Question: I was wondering how all the tools know what branches/commits are merged until I found a "Merge" header in the commit.
My question is: why a 'git merge --squash' does not add that header, while 'git merge' does?
In other words: why do I see a merge edge when merging with 'git merge' while there is no edge with 'git merge --squash'?
Thank you.
With "merge-header" I mean the second line in 'git log' after merging:
'''
commit <PHONE>
Merge: <PHONE> <PHONE>
Author: Some Body <...>
Date: Fri ....
'''
... while a 'git merge --squash' will produce that line and my assumption is that git gui tools reads that header to be able to draw that 'merge edge' see the following image.

My question is again the same, see above.
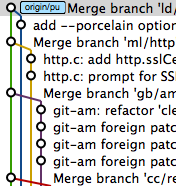
Answer: ### TL;DR: git merge --squash merges (verb), but does not make a merge (noun).
The "merge header" you mention is not in the commits in that form. Instead, it's just something that 'git log' prints when it comes across a . To really cement this idea, let's look at what merging --what "to merge" means as a --and what a merge . More properly, let's look at what a is, or what "merge" means as an <URL> modifying the word "commit". We'll be lazy, like good Git users, though, and shorten it from "merge commit" to "a merge", making it a noun.
## Merge as an noun
Let's look at the noun usage first, since that's simpler. In Git, a is simply a commit with at least two parent commits. It really is that simple. Every commit has some number of parents. A commit has zero parents (and most repositories have only one root commit, which is the first commit ever made, which obviously cannot have had a parent commit). Most ordinary commits have just one parent, and all the other commits have two or more parents and are therefore merge commits. Then we shorten the phrase "merge commit" to just "a merge", changing "merge" from an adjective (modifying "commit") to a noun (meaning "a merge commit").
If a is a commit with two parents, then 'git merge' must make merge commits, and should mean "to make a merge commit"--and it does, but . We will see --and more importantly, --soon.
---
Other VCSes may stop at two. Mercurial does, for instance: no hg commit ever has than two parents. Git, however, allows any commit to have any number of parents. A Git commit with three or more parents is called an , and normally these commits are made using 'git merge -s octopus' or equivalent, e.g., 'git merge topic1 topic2 topic3': running 'git merge' with extra commit specifiers implies '-s octopus'. These do nothing that cannot be done using a series of two-parent merges, so Git's octopus merges do not give it more power than Mercurial, but octopus merges are sometimes convenient, and good for showing off your Git Fu. :-)
---
## Merge as a verb
The verb form of is much more complicated--or at least, it is in Git. We can distinguish between two major forms of merging as well: there's the act of merging , and then there's the act of merging . (This brings in the question of "what is a branch". There's a lot more to this question than you might think, so see <URL> Many Git commands can do the verb kind of merging, including 'git cherry-pick' and 'git revert', both of which are essentially a form of 'git apply -3'. Of course 'git merge' is the most obvious way to do it, and when it does, you get the verb form of merging changes.
### Merging changes
Merging source changes is more properly called "three way merging". For more about this, see <URL> The details can get quite complex, but the of this merge process is simple enough: we want to changes made to some common base, i.e., given some starting point , we find changes and and combine them to make a single new change , then add that change to the base to get a new version.
In Git, the act of merging sources--of doing the three-way merge itself--uses Git's , also called the "staging area". Normally, the index has just one entry for each file that will go into the next commit. When you 'git add' a file, you tell Git to update the staged version of the file, replacing the one in the current index, or if the file was previously "untracked", adding the file the index so that it is now tracked and also staged for the next commit. During the merge process, however, the index has up to entries for each file: one from the merge base version, one entry for the file-version to be treated as change #1 (also called "ours"), and one for change #2 ("theirs"). If Git is able to combine the changes on its own, it replaces the three entries with one regular (staged-for-commit) entry. Otherwise it stops with a conflict, leaving the conflict marked in the work-tree version of the file. You must resolve the conflict yourself (presumably editing the file in the process), and use 'git add' to replace the three special conflicted-merge index versions with the one normal staged version.
Once all conflicts are resolved, Git will be able to make a new commit.
### Making a merge commit
The last thing a normal, merge-making 'git merge' does is to make the merge commit. Again, if there were no conflicts, Git can just do this on its own: 'git merge' merges the changes, 'git add's each merge-result to update the staged files, and runs 'git commit' for you. Or, if there were conflicts, you fix them, run 'git add', and run 'git commit'. In all cases, it's actually 'git commit', rather than 'git merge' itself, that makes the merge commit.
This last part is actually very easy, since the index / staging-area is all set up. Git just makes a commit as usual, except that instead of giving it the current ('HEAD') commit's ID as its one single parent, it gives it at least parent commit IDs: the first one is the 'HEAD' commit as usual, and the rest come from a file left behind by 'git merge' ('.git/MERGE').
---
The '-3' in 'git apply -3', which can be spelled out as '--3way', directs 'git apply' to use the 'index' string in 'git diff' output to construct a merge base if needed. When doing this with 'git cherry-pick' and 'git revert', to turn them into merges (instead of straightforward patches), Git winds up using the parent commit of the cherry-picked or reverted commit. It's worth noting here that Git does this only on a basis, treating the patch just as a simple patch has failed. Using the parent commit's file as a base version for a three-way merge will normally help only if that commit is an ancestor of the current (HEAD) commit. If it's not actually such an ancestor, combining the diff generated from "base" to HEAD with the patch being applied is probably not helpful. Still, Git will do it as a fallback.
As usual for Wikipedia, I spotted some minor inaccuracies in it just now--for instance, it's possible to have more than two DAG LCAs--but don't have time to work on it, and it's not a bad overview.
Often, it never bothers to make the conflicted entries in the first place. Git will, if possible, short-cut-away even the 'git diff' phase. Suppose for instance that the base commit has four files in it: 'u.txt' is unchanged from base in either commit, 'one.txt' is changed from base to 'HEAD' but not from base to the other commit, 'two.txt' is changed from base to the other commit but not from base to 'HEAD', and 'three.txt' is changed in both. Git will simply copy 'u.txt' straight through, take 'one.txt' from 'HEAD', take 'two.txt' from the other commit, and only bother to generate diffs, then try to merge them, for 'three.txt'. This goes pretty fast, but does mean that if you have your own special three-way-merge program for these files, it for 'u.txt', 'one.txt', and 'two.txt', only for 'three.txt'.
I am not sure off-hand whether Git makes the multiple index entries before attempting the merging of diffs, or after attempting and failing. It does, however, have to make all three entries before running custom merge drivers.
---
## Non-merge "merges"
The above sequence--check out some commit (usually a branch tip), run 'git merge' on another commit (usually some branch tip), find a suitable merge base, make two sets of diffs, combine the diffs, and commit the result--is how normal merges work, and how Git makes merge commits. We merge (as a verb) the changes, and make a merge (adjective) commit (or "make a merge", noun). But, as we noted earlier, 'git merge' doesn't always do this.
### Fast-forwards
Sometimes 'git merge' says it's "doing a fast-forward merge". This is a little bit of a misnomer, because "fast-forwarding" is more accurately considered a property of a , in Git. There are two other commands that use this property, 'git fetch' and 'git push', which distinguish between a normal (or "fast-forward") branch update and a "forced" update. A proper discussion of fast-forwarding requires getting into the details of the commit graph, so all I will say here is that it occurs when you move a branch label from commit (old) to commit (new), and commit has commit as an ancestor.
When 'git merge' detects that your merge argument is one of these cases--that 'HEAD' is an ancestor of this other commit--it will normally invoke this fast-forward operation instead. In this case, Git just uses the commit you told it to merge. There's no commit at all, just the re-use of some commit. Git does not make a merge commit, nor does it do any merging-as-a-verb. It just changes you over to the new commit, almost as if by 'git reset --hard': moving the current branch label and updating the work-tree.
You can suppress this fast-forward action with '--no-ff'. In this case, 'git merge' will make a new merge commit even if a fast-forward is possible. You get no merge-as-a-verb (there's no work to do) but you get a new merge , and Git updates your work-tree to match.
### Squash merge is not a merge
Note that we have covered two of three cases here:
- - 'git merge --no-ff'
The missing third case is verb-without-noun: how do we get the of a merge, combining changes, without the noun/adjective form of a merge ? This is where "squash merges" come in. Running 'git merge --squash <commit-specifier>' tells Git to do the merge action as usual, but to record the other branch / commit-ID, so that the final 'git commit' makes a normal, non-merge, single-parent commit.
That's really it--that's all it does! It just makes a normal, non-merge commit at the end. Oddly, it forces to make that commit, instead of making it on its own. (There is no fundamental reason that it has to do this, and I don't know why the Git authors chose to make it behave this way.) But these are all , not : they tell you to make various kinds of commits, but not which ones you make, or when, or--most important--.
---
You can tell 'git merge' that it should proceed if it can fast-forward: 'git merge --ff-only'. If the new commit is fast-forward-able, 'git merge' updates to it. Otherwise it simply fails. I made an alias, 'git mff', that does this, since normally I want to 'git fetch' and then see whether I need to merge, rebase, make a new branch entirely, or whatever. If I fast-forward, I don't need to do anything else, so if 'git mff' works, I'm done.
---
## What kind of merge to use, when, why
The question is hard, and like all philosophy questions, has no one right answer (but definitely a bunch of wrong ones :-) ). Consider this fact: Every time you use 'git merge' at all, you have done something different and gotten the same to go with your newest commit. There are three successful outcomes for a 'git merge' (that is, a merge where you do not 'git merge --abort' to end it, but rather conclude it successfully):
- - -
The only difference between these three (aside from the obvious "no new commit at all" for the first one) is the they leave behind in the commit . A fast-forward obviously leaves record: the graph is unchanged from before, because you added nothing. If that's what you want, that's what you should use. In a repository where you are following someone else's work and never doing anything of your own, this is probably what you want. It is also what you will get by default, and Git will "just work" for you.
If you do a regular merge, that leaves a record of the merge. All the existing commits remain exactly as they are, and Git adds one new commit, with two parents. Anyone coming along later will see just who did what, when, how, etc. If this is what you want, this is what you should do. Of course, some tools (like 'git log') will show who did what, when, etc., which--by showing a complete picture of all of history--may obscure the Big Picture view with all the little details. That's both the up-side and the down-side, in other words.
If you do a squash merge, that leaves record of the merge. You make a new commit that picks up every merge-as-a-verb , but the new commit is not a merge-as-a-noun. Anyone coming along later will see all the work that went in, but not where it came from. Tools like 'git log' show the little details, and you--and everyone else--will get a Big Picture. Again, that is both the up-side and the down-side. But the down-side is perhaps a bit bigger, because if you find that you those details later, they are . They are not only not there in the 'git log' view, they are also not there for a future 'git merge'.
If you are going to do a future 'git merge' of the squashed-in changes, that might not be a problem. If you plan to delete that branch entirely, giving up all the individual changes individuals and keeping only the single collective squash-merge change, the "bad" part of doing the 'git merge --squash' has essentially zero "badness value". If you intend to keep working on that branch, though, and merge it again later, that particular badness value increases hugely.
If you are doing squash merges specifically to make 'git log' output "look nicer" (show more of a Big Picture instead of obscuring it with too many details), note that there are various 'git log' options designed to be about it shows. In particular, '--first-commit' avoids traversing merged-in branches entirely, showing only the merge itself and then continuing down the "main line" of the commit graph. You can also use '--simplify-by-decoration' to omit all but commits, for instance.
---
Well, also in your reflogs; but your reflogs are private, and eventually expire, so we'll just ignore them.
This assumes that they--whoever "they" are--do not "rewind" their commit graph, by rebasing or removing published commits. If they do remove published commits, your Git will by default merge those commits back in, as if they were your own work. This is one reason anyone publishing a Git repository should think hard about "rewinding" such commits.
Assuming no fancy octopus merges.